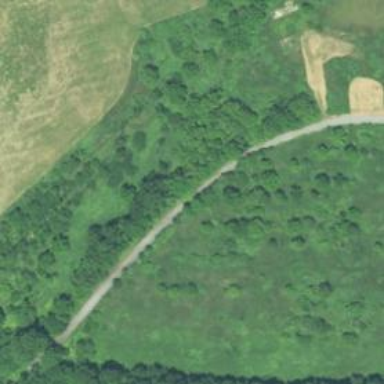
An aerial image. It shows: Track road.